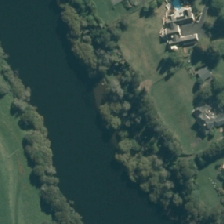
Land cover: deciduous_hardwood